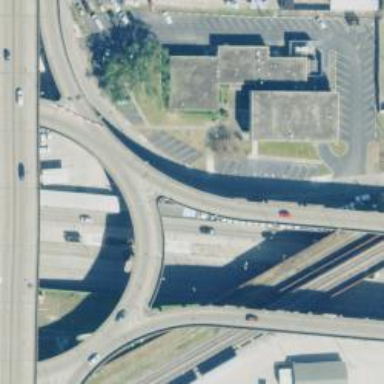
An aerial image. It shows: Bridge over roundabout junction. The bridge is part of trunk link highway.